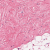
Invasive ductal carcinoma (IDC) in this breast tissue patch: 0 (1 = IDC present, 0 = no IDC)